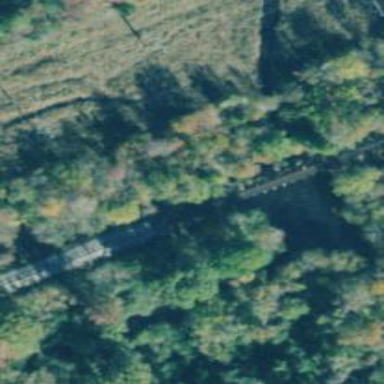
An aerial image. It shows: Railway bridge.